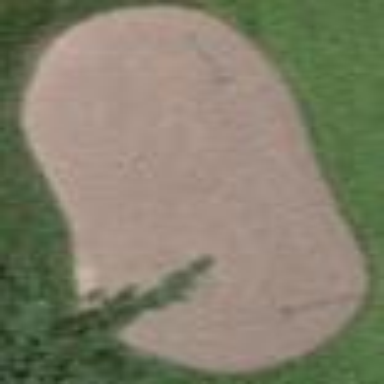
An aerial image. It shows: Bunker on golf course.